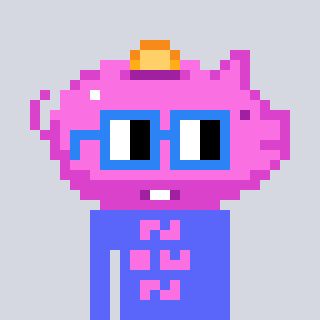
a pixel art character with square blue glasses, a piggybank-shaped head and a purple-colored body on a cool background